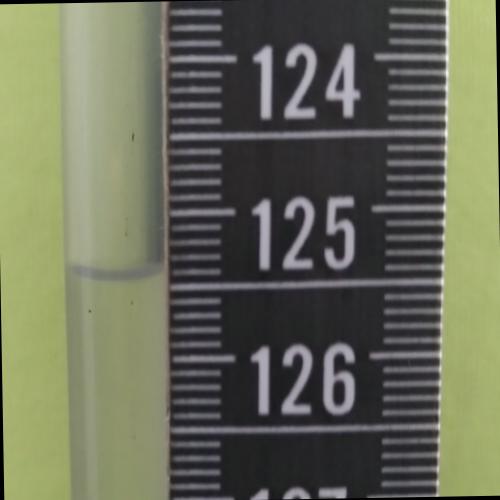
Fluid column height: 125.4 cm